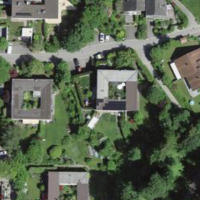
EUNIS habitat code: 55
Species observed at this site:
Corylus avellana
Eupeodes latifasciatus
Lamium galeobdolon
Tanacetum parthenium